Question: I'm going from a collection or tableView and either one that I choose, it won't appear in the detail controller.
These are the errors I get:

Here is the code in the detailViewController:
'''
var meme = SentMemeImageView.self
@IBOutlet weak var sentMemesBtn: UIBarButtonItem!
@IBOutlet weak var editBtn: UIBarButtonItem!
@IBOutlet weak var sentMemeView: UIImageView!
override func viewWillAppear(_ animated: Bool) {
super.viewWillAppear(animated)
displayMeme(meme)
}
override func viewDidLoad() {
super.viewDidLoad()
}
func displayMeme(_ meme: SentMemeImageView) {
sentMemeView.image = meme.memedImage
}
@IBAction func launchMemeEditorViewController(_ sender: Any) {
_ = navigationController?.popViewController(animated: true)
}
//unwinding to the view before (the collectionView, or the tableView)
@IBAction func unwindVC(for unwindSegue: UIStoryboardSegue, towardsViewController subsequentVC: UIViewController) {
self.dismiss(animated: true, completion: nil)
}
}
'''
I need to call the 'memedImage', but from the struct 'MemeImage' I was unable to call just the 'memedImage' so I made another struct with just that, however I cannot call it to the detail view controller without those error's popping up.
'''
struct MemeImage {
let topText: String
let bottomText: String
let originalImage: UIImage
let memedImage: UIImage
}
struct SentMemeImageView {
let memedImage: UIImage
}
'''
Thanks.
---
Update: AppDelegate
'''
import UIKit
import CoreData
@UIApplicationMain
class AppDelegate: UIResponder, UIApplicationDelegate {
var window: UIWindow?
var memes = [MemeImage]()
func application(_ application: UIApplication, didFinishLaunchingWithOptions launchOptions: [UIApplicationLaunchOptionsKey: Any]?) -> Bool {
// Override point for customization after application launch.
return true
}
'''
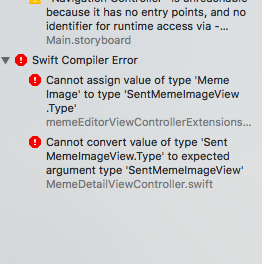
Answer: In your TableViewController in the 'prepareForSegue' you need to tell it what data to pass to the detailViewController.
'''
var myData: [NSManagedObject] = []
override func prepareForSegue(segue: UIStoryboardSegue, sender: AnyObject?) {
let selectedIndexPath:NSIndexPath = self.tableView.indexPathForSelectedRow!
let vc = segue.destinationViewController as! detailViewController
vc. meme = myData[selectedIndexPath.row]
}
'''
Then in the detail viewDetailViewController.
'''
@IBOutlet weak var memeView: UIImageView!
var meme: NSManagedObject? // You will use this for the index when pulling the image from how ever you are storing it.
// The memeImage will need to be set from how ever you are storing the image.
self.memeView.image = UIIamge(named: meme)
'''